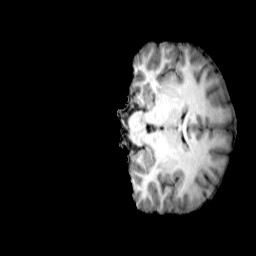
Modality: T1w
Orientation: coronal
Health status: ill
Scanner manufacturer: siemens
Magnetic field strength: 3 T
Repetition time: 2 s
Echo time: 0.00303 s